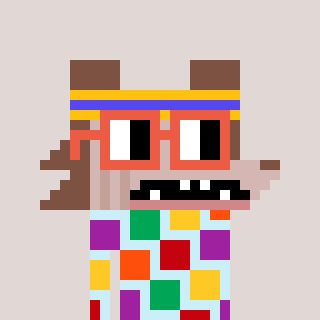
a pixel art character with square orange glasses, a werewolf-shaped head and a cold-colored body on a warm background